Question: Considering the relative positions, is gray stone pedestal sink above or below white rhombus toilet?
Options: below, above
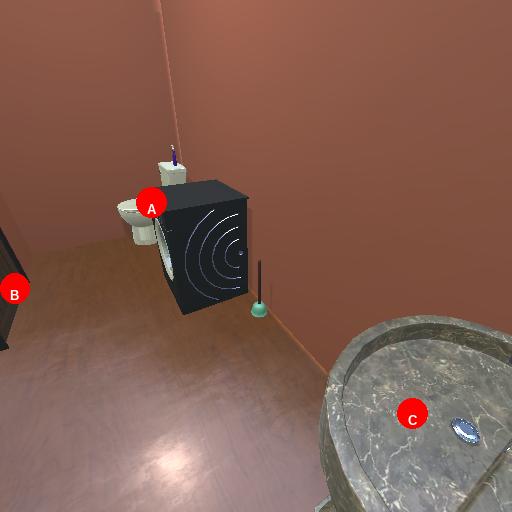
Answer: below